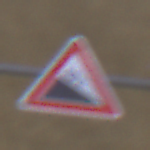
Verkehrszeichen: Gefaelle10
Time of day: Midday
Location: Roofed (Underpass)
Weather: Clear
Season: NotSpecified
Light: Natural